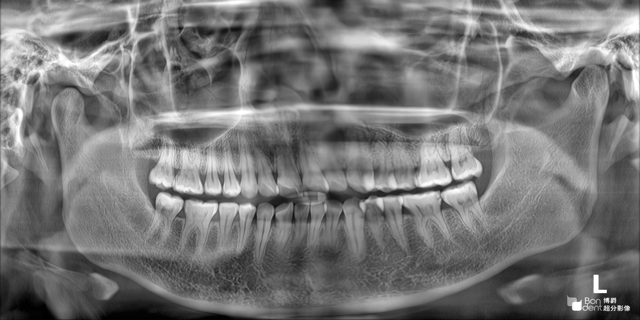
adult